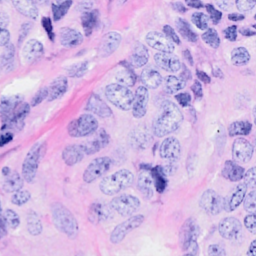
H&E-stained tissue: Breast